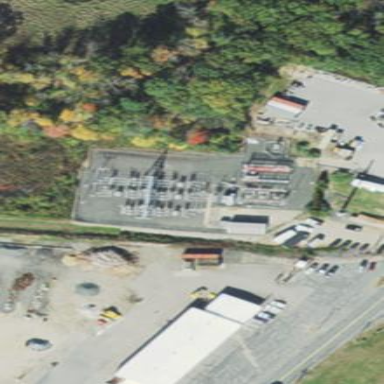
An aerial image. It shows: Outdoor power substation surrounded by fence. The substation is specifically for distribution purposes.